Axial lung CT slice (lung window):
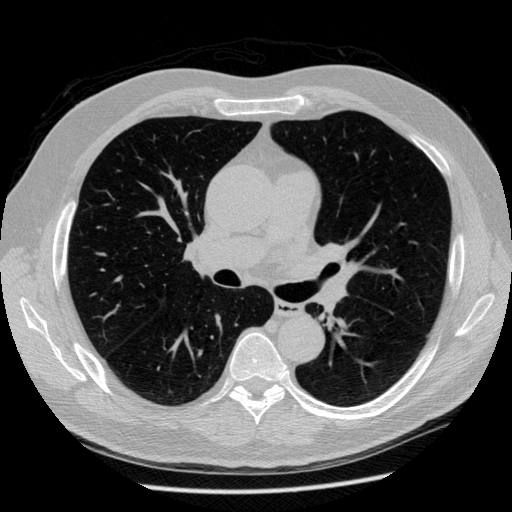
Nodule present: no